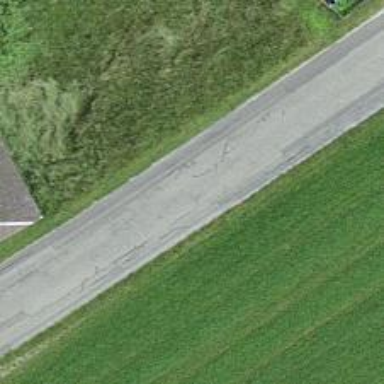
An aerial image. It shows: Unclassified road.